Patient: sex M, age 47
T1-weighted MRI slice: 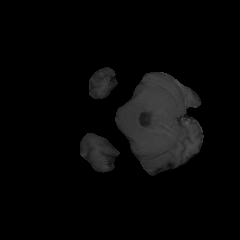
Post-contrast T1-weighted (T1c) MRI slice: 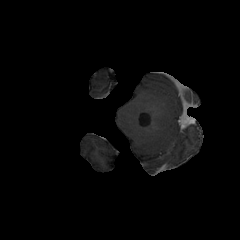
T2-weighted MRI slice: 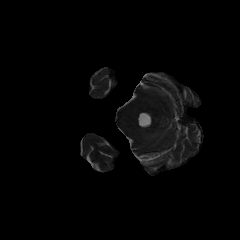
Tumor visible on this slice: no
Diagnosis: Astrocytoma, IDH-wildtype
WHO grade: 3